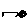
Label: moon